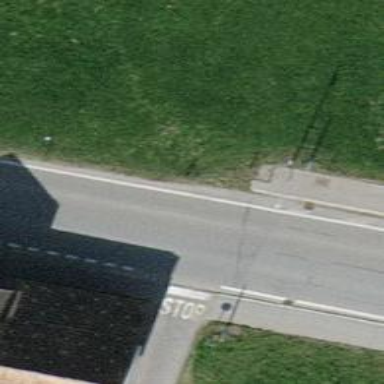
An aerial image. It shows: Bus stop with designated stop position for public transport.